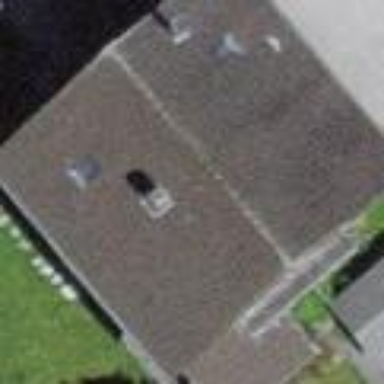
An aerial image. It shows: Gabled roofed house.